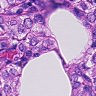
Metastatic tissue present: yes